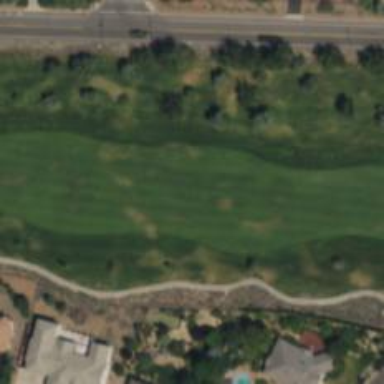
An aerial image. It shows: Golf hole.